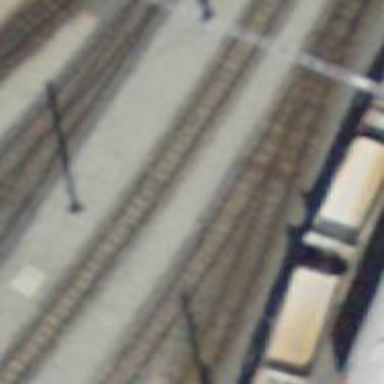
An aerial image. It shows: Narrow-gauge railway yard with electrified contact lines.